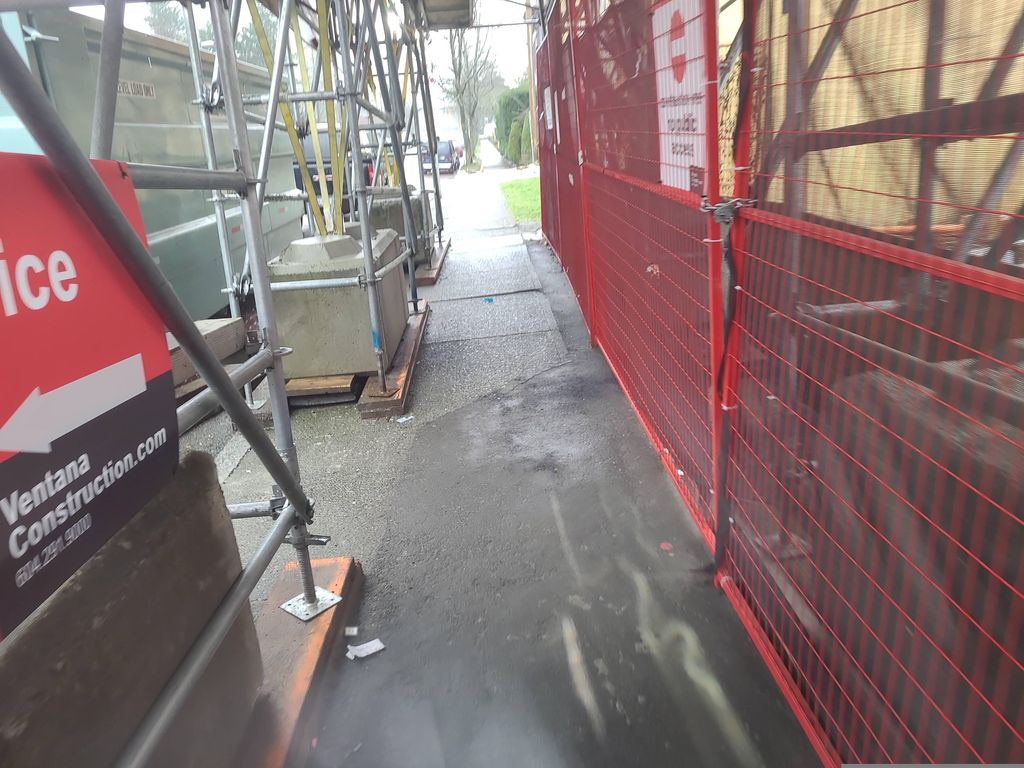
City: vancouver